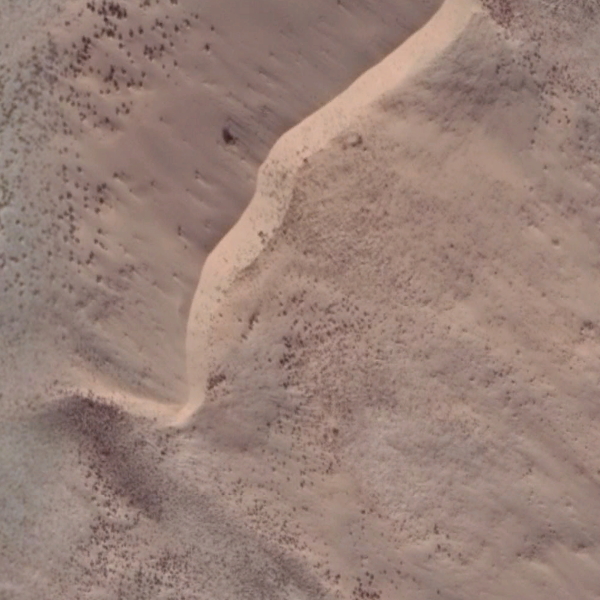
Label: Desert